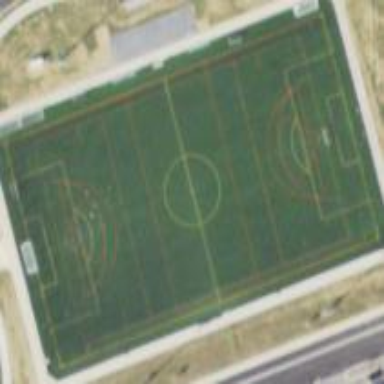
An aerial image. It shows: Artificial turf pitch for field hockey and soccer.